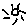
Label: sun